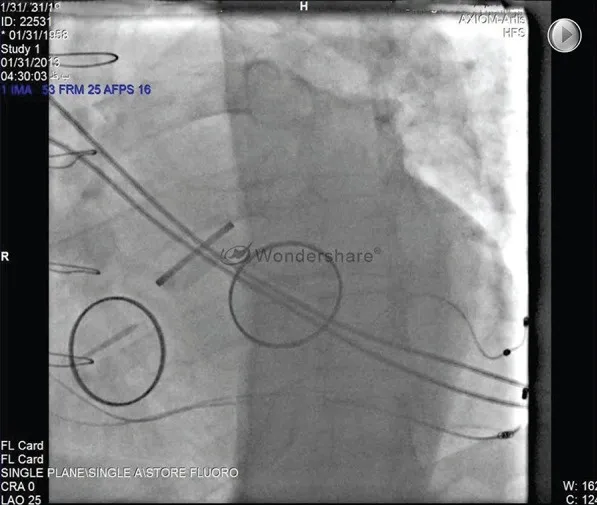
LAO Projection Showed 3 Prosthetic Valves and Position of 2 LV Leads in the Lateral Veins.
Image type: radiology (x_ray)